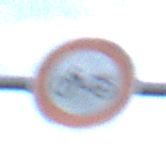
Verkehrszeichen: VerbotMofas
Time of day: MorningAfternoon
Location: Outdoor (Nature)
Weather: PartlyCloudy
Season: NotSpecified
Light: Natural